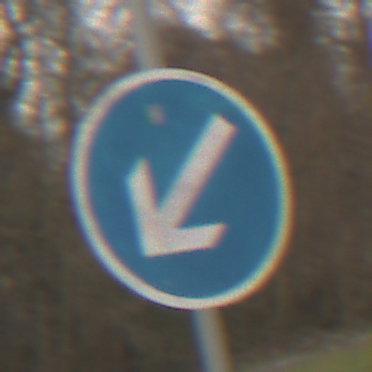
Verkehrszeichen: VorgeschriebeneVorbeifahrtLinks
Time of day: Midday
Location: Outdoor (Nature)
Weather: Overcast
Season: NotSpecified
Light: Natural